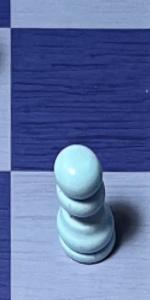
Label: Pawn_White